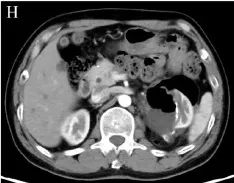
Imaging features of the left renal lesion. , CMP.
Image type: radiology (ct)